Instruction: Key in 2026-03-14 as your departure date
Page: home
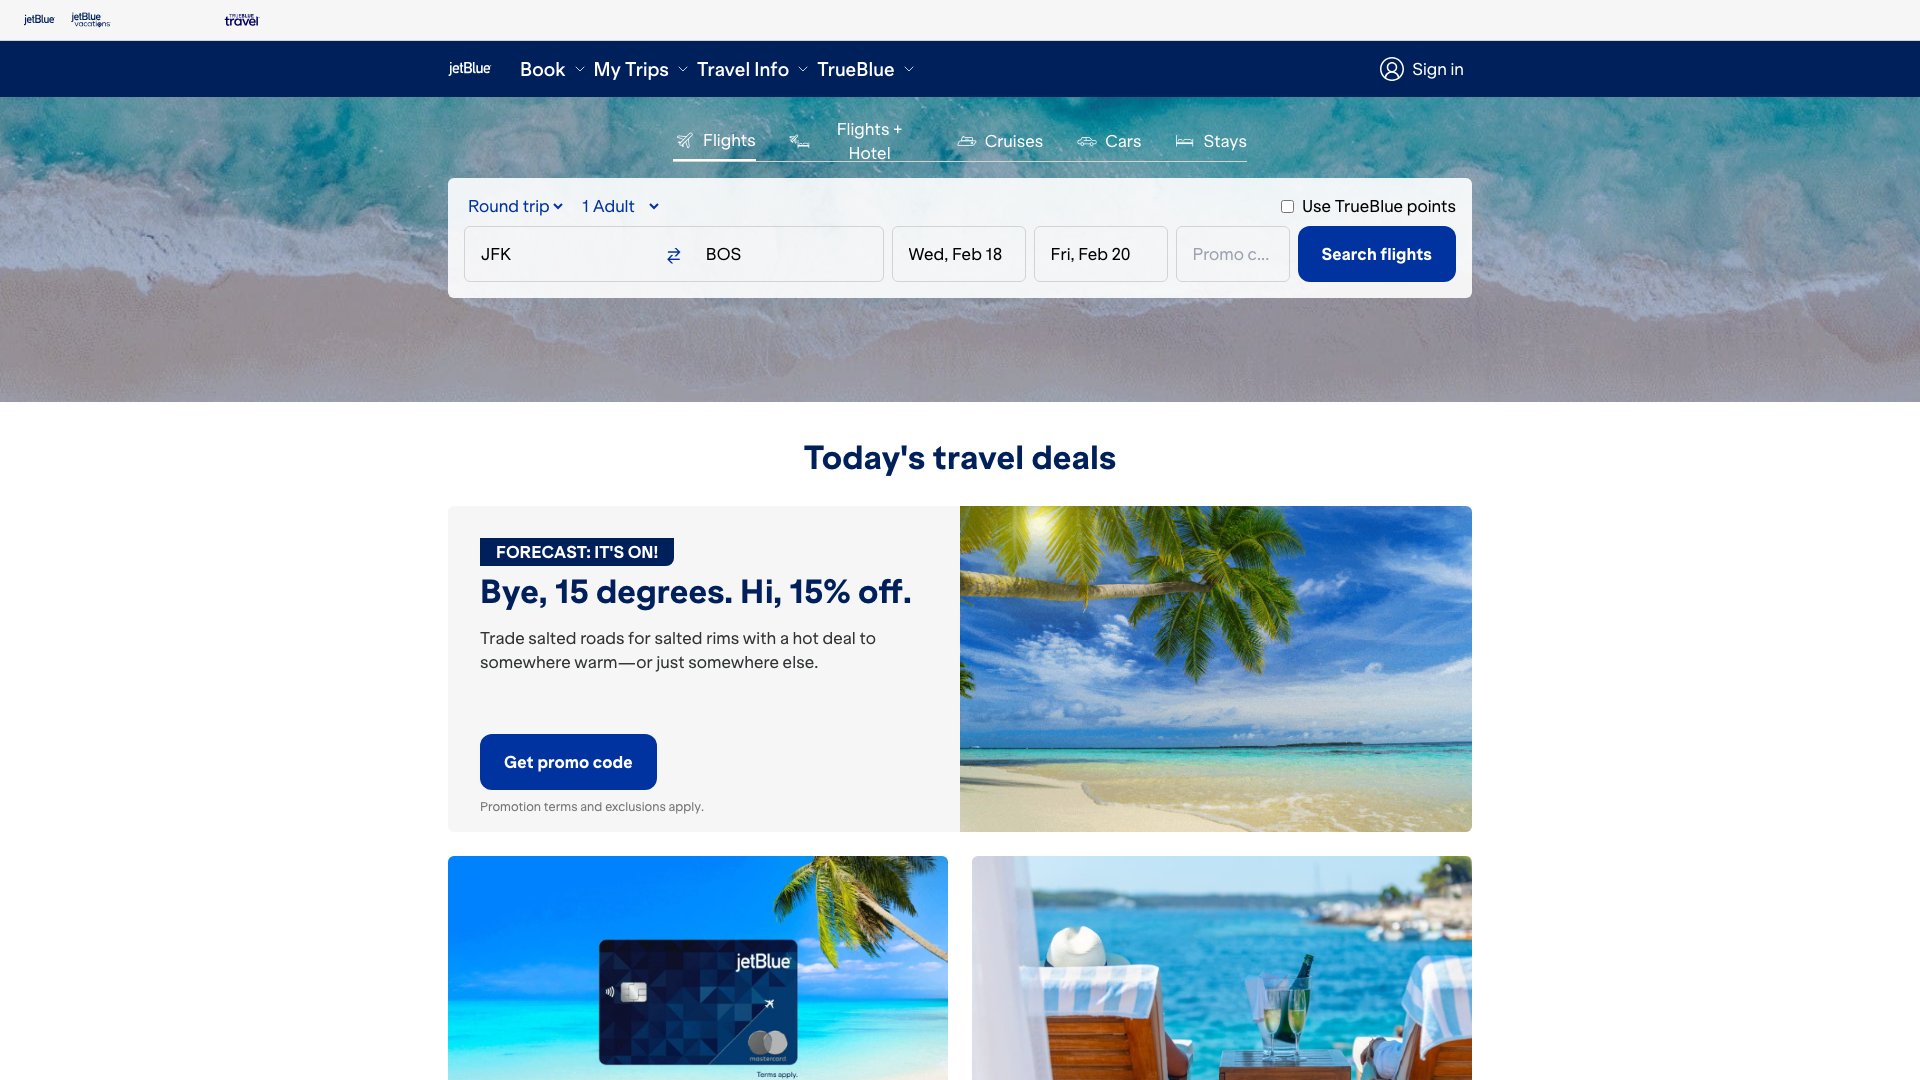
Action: type